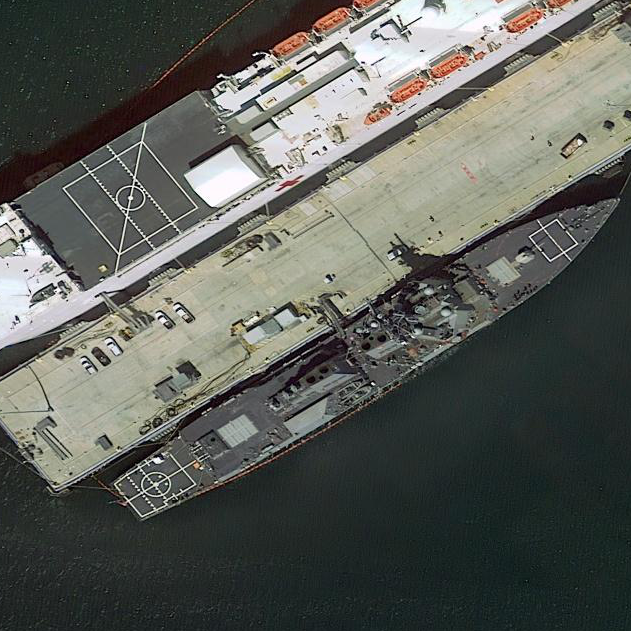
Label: Arleigh_Burke-class_destroyer